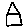
Label: house